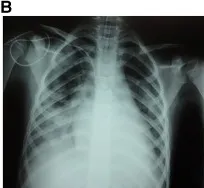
Immediately after intubation.
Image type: radiology (x_ray)